Interaction volume radius: 5 \u00c5
Interaction volume height: 20 \u00c5
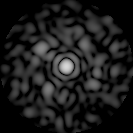
Disorder parameter: 0.8172